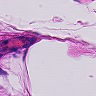
Metastatic tissue present: no